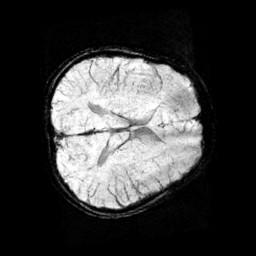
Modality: minIP
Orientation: axial
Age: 11
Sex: male
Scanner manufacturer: siemens
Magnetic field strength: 3 T
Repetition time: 0.027 s
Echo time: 0.02 s